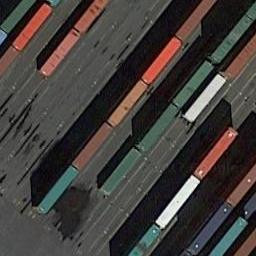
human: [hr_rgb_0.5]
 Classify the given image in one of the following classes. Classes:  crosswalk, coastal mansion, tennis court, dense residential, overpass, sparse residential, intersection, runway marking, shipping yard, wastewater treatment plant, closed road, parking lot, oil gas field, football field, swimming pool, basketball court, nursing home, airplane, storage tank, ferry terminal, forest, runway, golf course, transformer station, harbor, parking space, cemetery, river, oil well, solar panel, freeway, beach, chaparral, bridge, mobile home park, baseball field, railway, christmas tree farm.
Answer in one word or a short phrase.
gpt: shipping yard